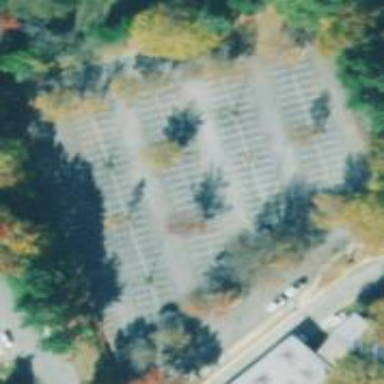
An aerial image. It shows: Parking area with surface dedicated for park and ride.